Interaction volume radius: 5 \u00c5
Interaction volume height: 30 \u00c5
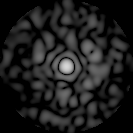
Disorder parameter: 0.8118